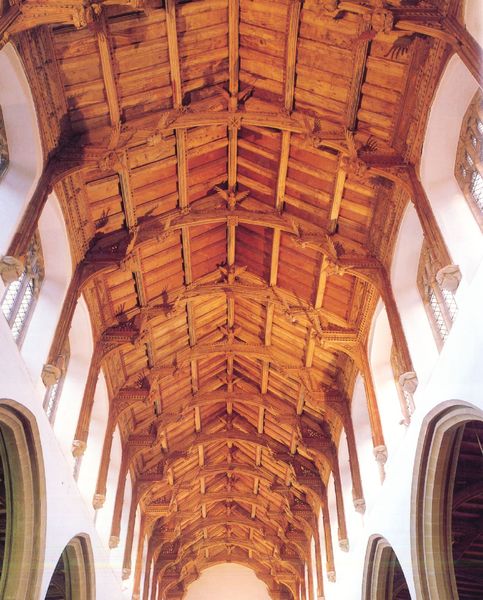
Titel: Swaffham Church (St Peter and Paul), Swaffham/Norfolk
Standort: Swaffham (EU - GB - England - Norfolk)
Schlagwörter: braun, fenster, glas, hell, holz, licht, dach, architektur, kirche, sonne, decke, innen, rund, schiff, bogen, giebel, spitz, balken, foto, bögen, gang, kreuz, dachstuhl, kathedrale, schein, kirchenschiff, gotisch, langschiff, konstruktion, binder, gothik, verstrebungen, pfetten, holzdach, holzkonstruktion, stützbalken